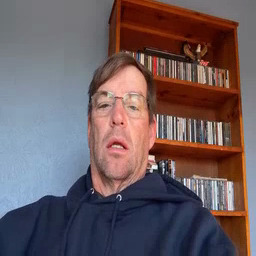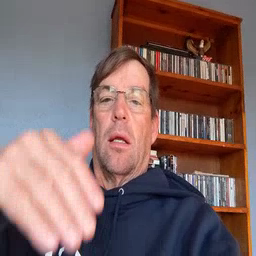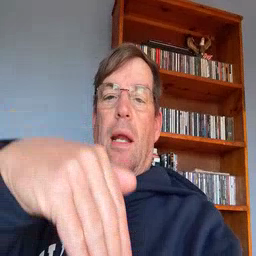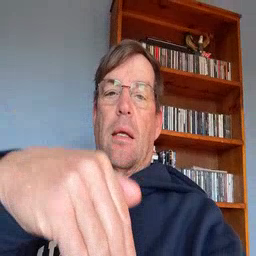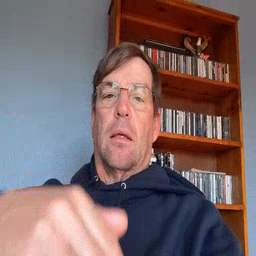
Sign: night